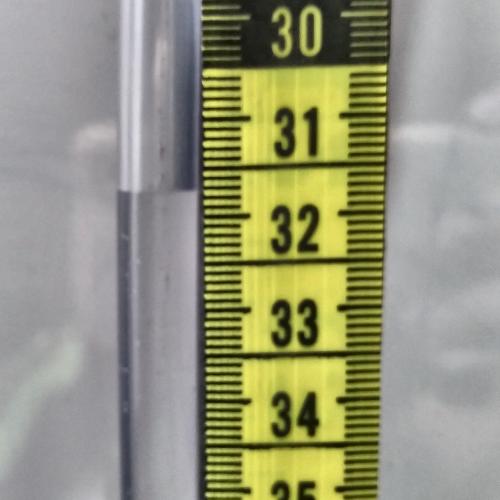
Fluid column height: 31.7 cm